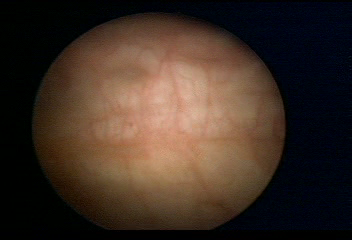
Modality: WLC
Class: Normal mucosa
Bladder cancer association: No